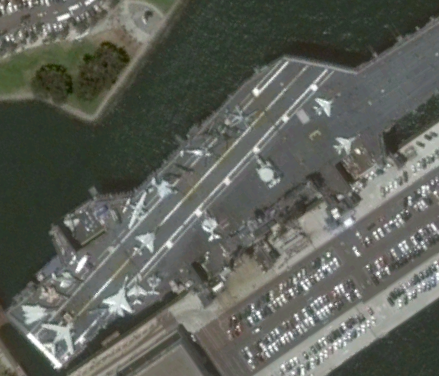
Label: aircraft_carrier